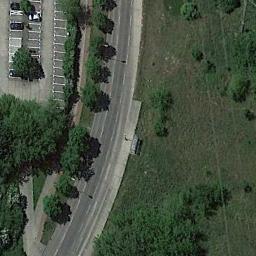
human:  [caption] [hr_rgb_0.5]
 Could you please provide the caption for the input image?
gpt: Traffic was sparse on the motorway .

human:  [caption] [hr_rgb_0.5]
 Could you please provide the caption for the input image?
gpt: There are large green lawns and trees around the freeway, And many cars are parked in the open space beside the freeway .

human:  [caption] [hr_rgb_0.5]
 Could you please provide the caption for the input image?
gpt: A freeway with a small bend is a lawn on one side and on the other side are some trees and a parking lot .

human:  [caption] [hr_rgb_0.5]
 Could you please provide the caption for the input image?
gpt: The freeway is between the grass and some trees .

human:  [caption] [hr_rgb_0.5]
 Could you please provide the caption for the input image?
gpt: There are green lawns and some trees and a parking lot beside the freeway .